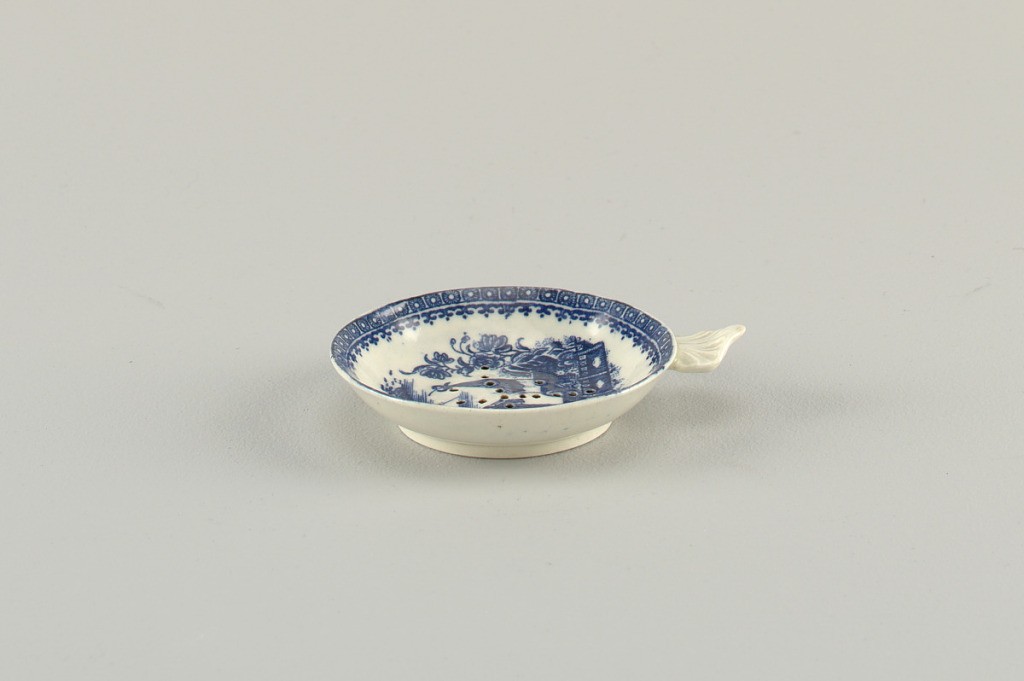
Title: Strainer
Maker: Caughley Porcelain Factory, English, 1755 - 1814
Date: ca. 1780
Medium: soft paste porcelain, vitreous enamel
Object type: strainer
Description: Curved sides, cylindrical foot, shell handle. Chinoiserie decoration of shore and fishermen, one in boat. Border of lotus flowers in rectangles, and scrolls. Pierced with round holes in two rows, at right angles.